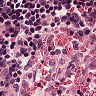
Metastatic tissue present: no